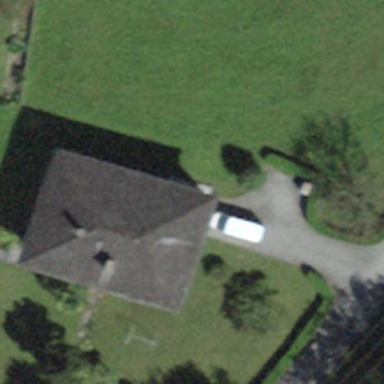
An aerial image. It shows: Detached building.